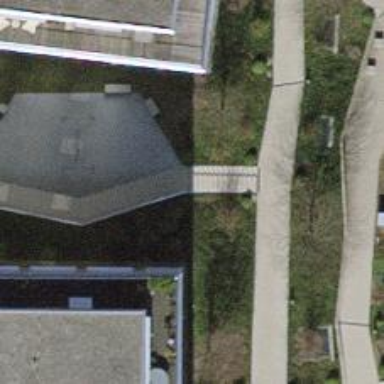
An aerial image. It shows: Set of concrete steps.